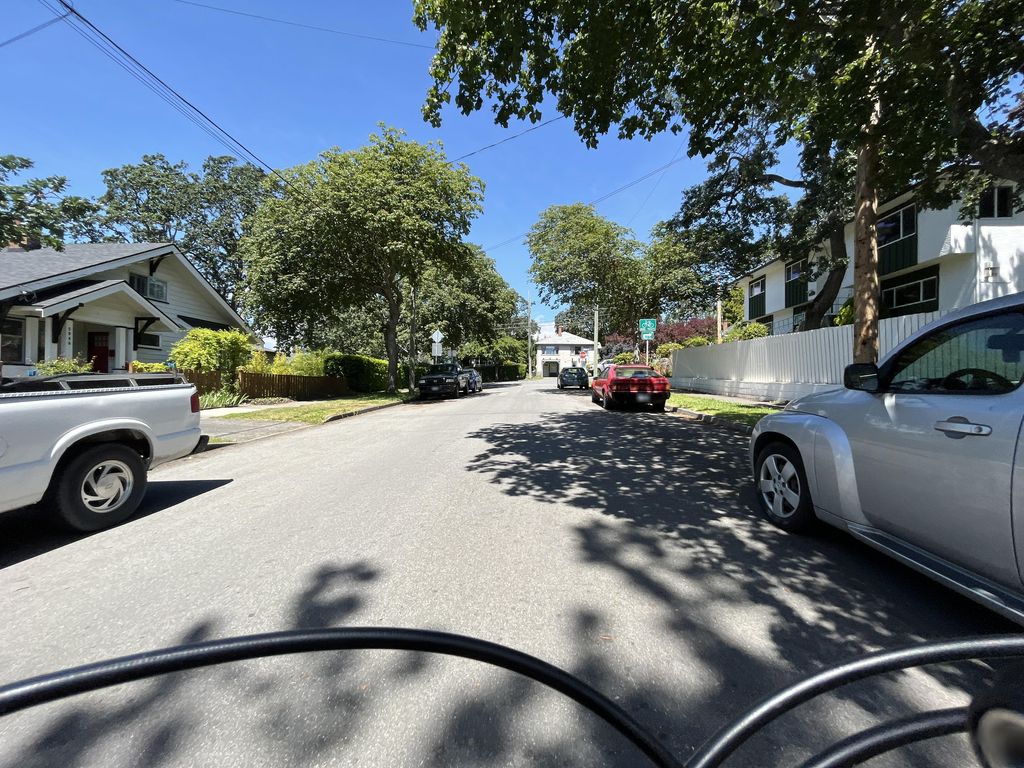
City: victoria